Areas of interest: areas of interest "Comprehensive Gymnasium"
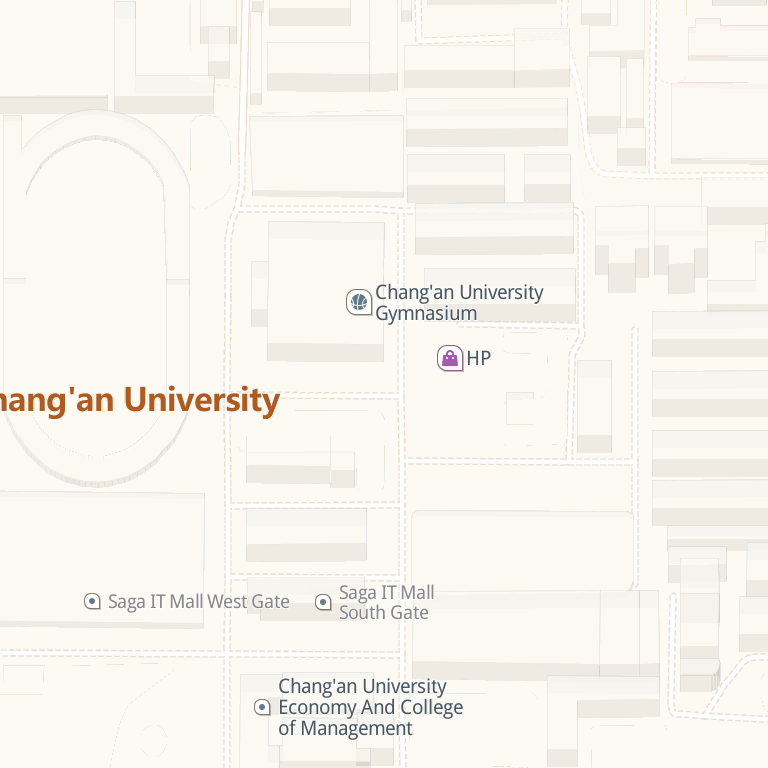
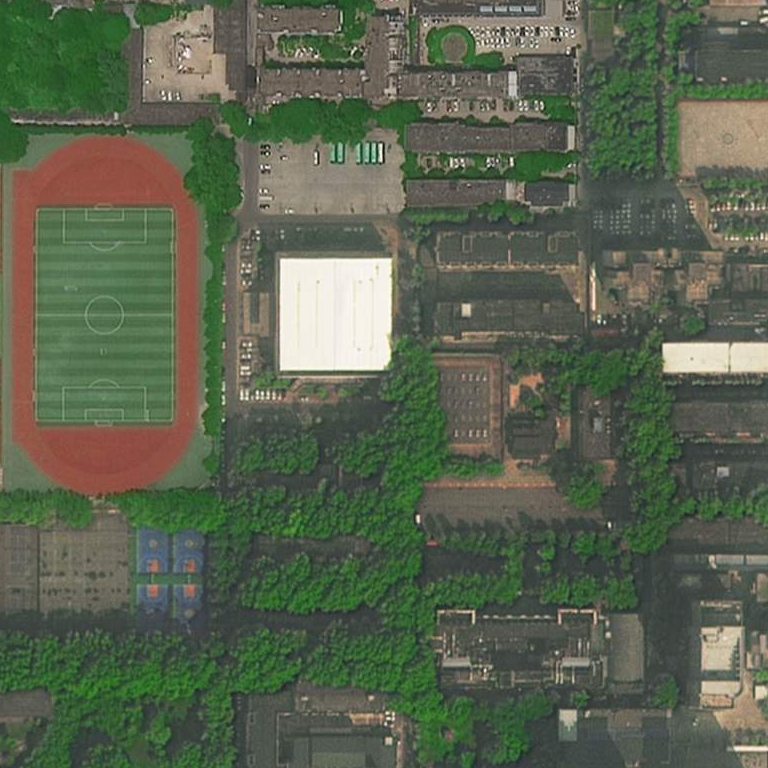